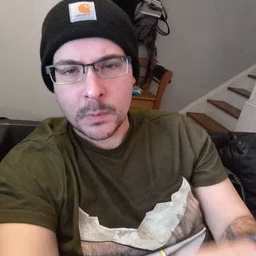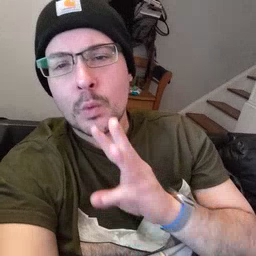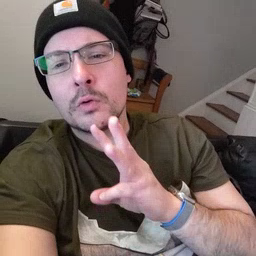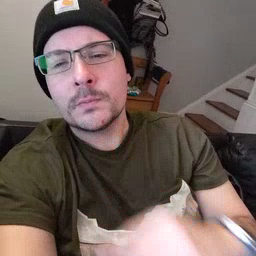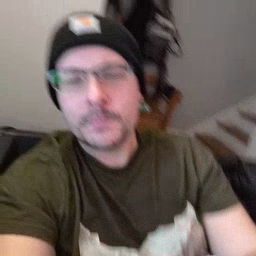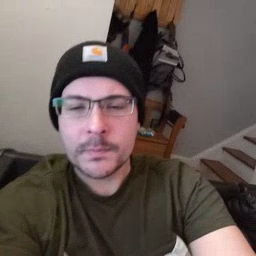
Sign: water